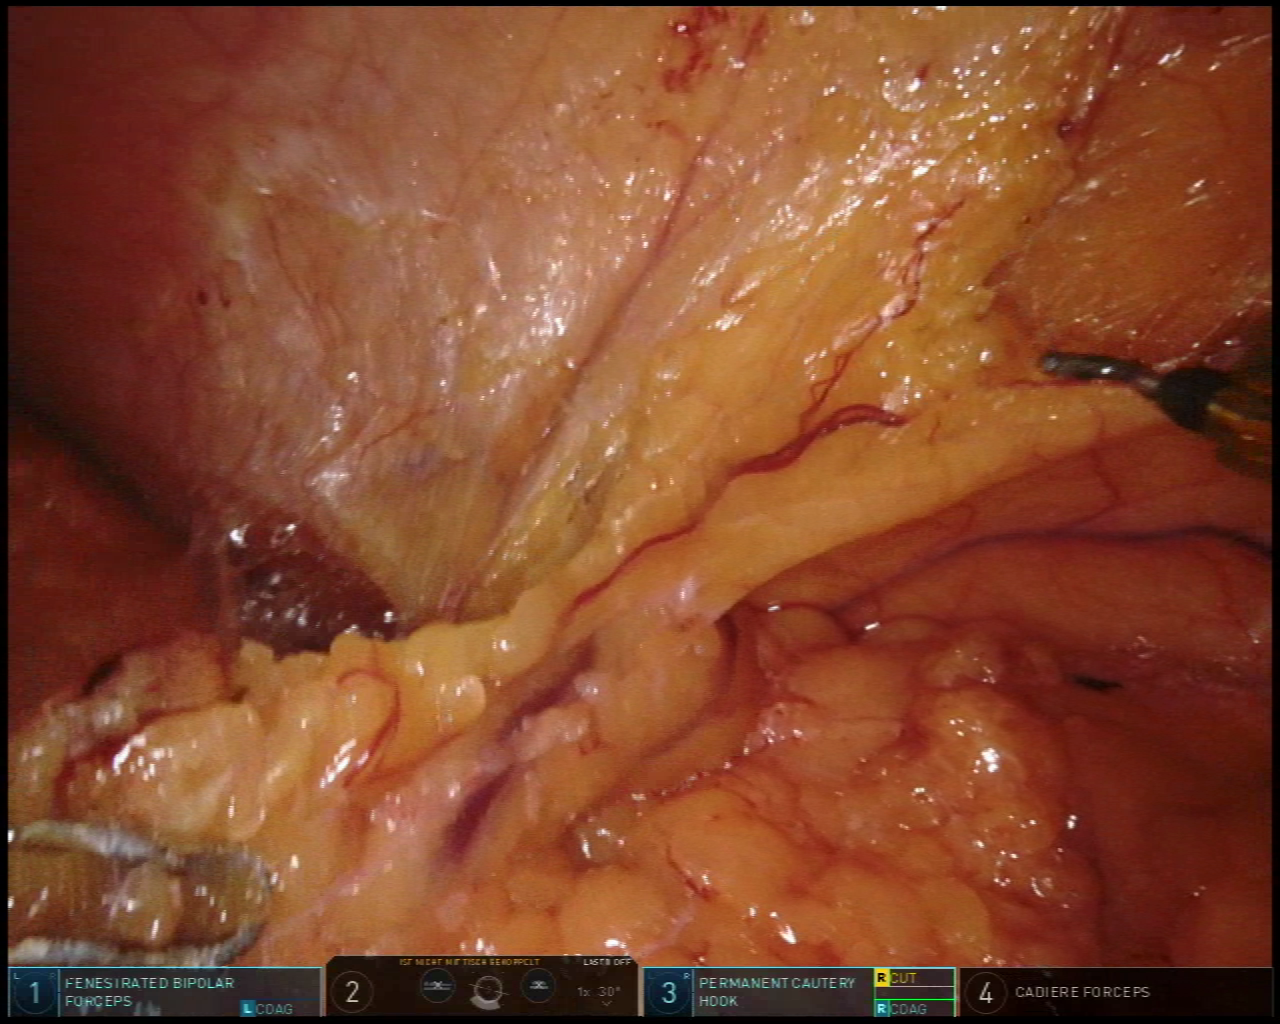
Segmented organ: abdominal_wall
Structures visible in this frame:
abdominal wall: yes
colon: no
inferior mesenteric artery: no
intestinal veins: no
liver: no
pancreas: no
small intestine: no
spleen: no
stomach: no
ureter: no
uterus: no
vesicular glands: no